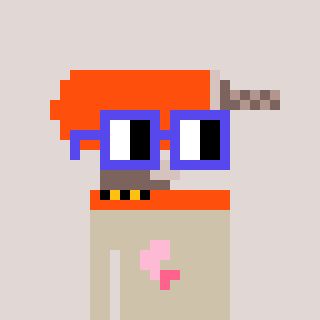
a pixel art character with square blue glasses, a drill-shaped head and a bege-colored body on a warm background